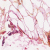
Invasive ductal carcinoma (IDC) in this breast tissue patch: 0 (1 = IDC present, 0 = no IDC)